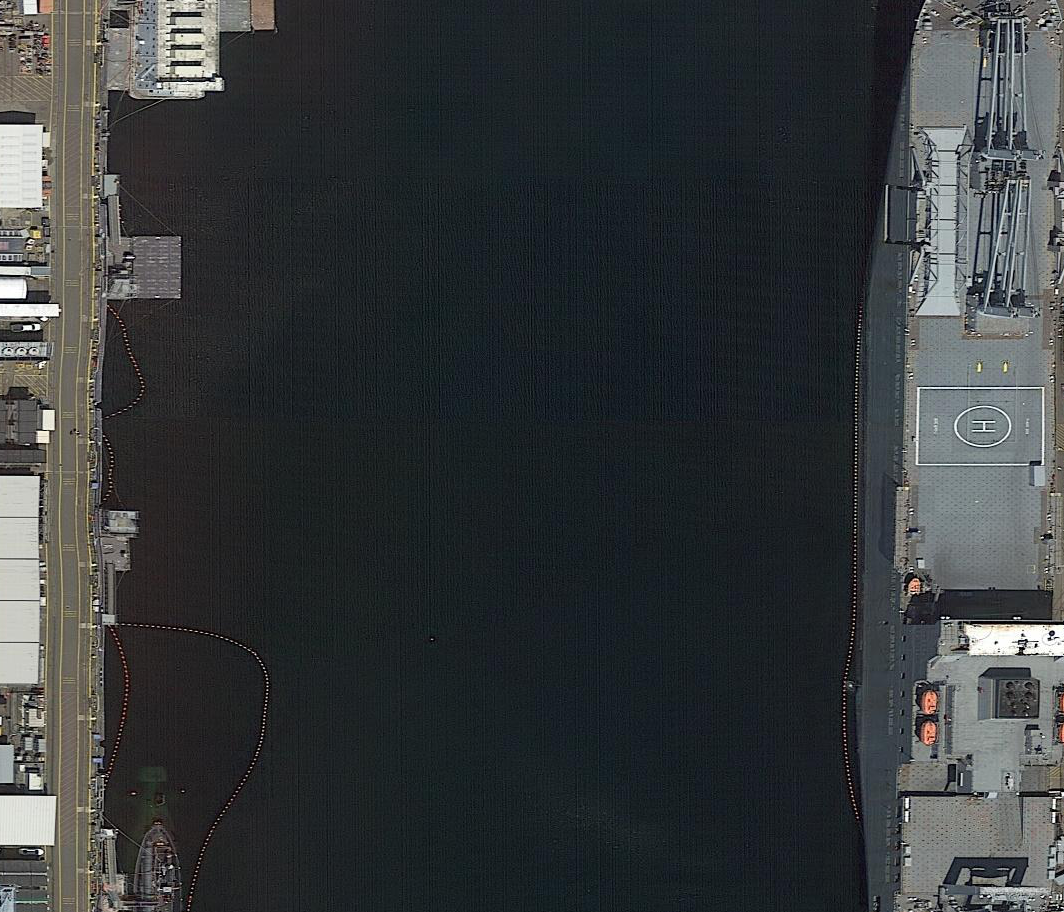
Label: Crane_ship